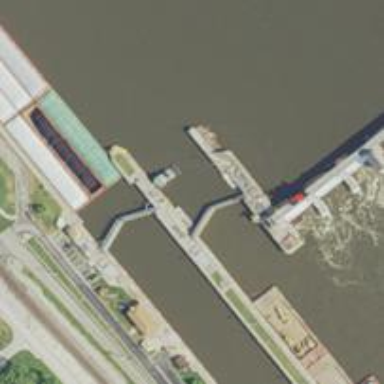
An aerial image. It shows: Lock gate on waterway.